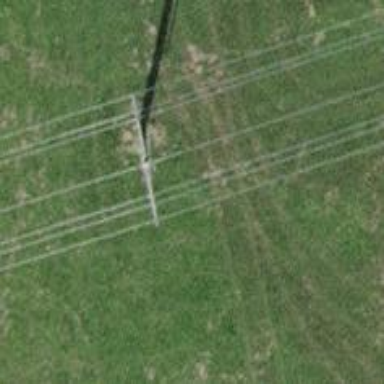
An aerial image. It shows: Power tower.